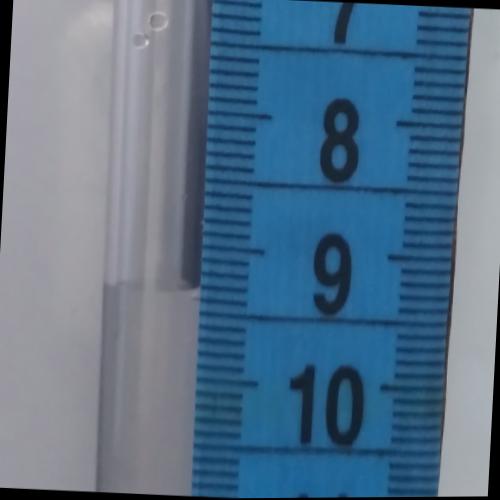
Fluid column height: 9.3 cm